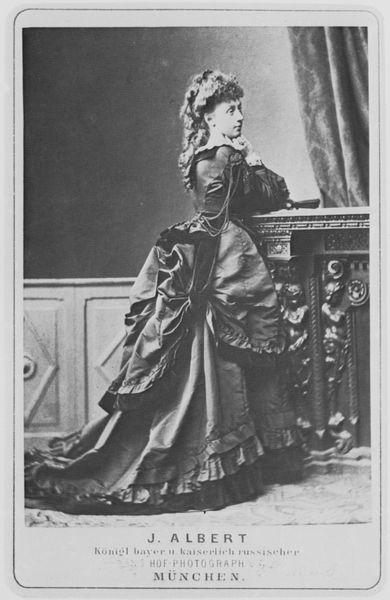
Titel: Der letzte Schrei, der "cul de Paris"
Künstler: Joseph Albert
Standort: München
Institution: Stadtmuseum, Graphische Sammlung
Schlagwörter: dunkel, schatten, weiß, mädchen, ellbogen, frau, frisur, grau, haar, hell, hintergrund, holz, kleid, licht, mund, nase, ohr, profil, schwarz, stützen, tisch, zimmer, blick, dame, mode, schleife, teppich, jung, wand, arm, augen, falten, gesicht, rahmen, spitze, stehen, bildnis, hände, innenraum, portrait, porträt, vorhang, haare, interieur, pose, stehend, stoff, adel, saum, schleifen, kinn, locke, locken, schulter, kamin, ofen, skulptur, relief, schleppe, taille, schrift, seitlich, schrank, kaminsims, tüll, graphik, weis, rand, lehnen, zopf, glanz, seitenansicht, atelier, robe, kordel, edel, rüschen, wange, satin, foto, fotografie, photographie, münchen, linie, rückenfigur, druck, schwarz-weiss, beschriftung, posieren, photo, komode, sims, biedermeier, karte, oberschicht, halbprofil, ponny, aufgestützt, kaiserzeit, korsett, elisabeth, königin, gerafft, aufnahme, kaiserin, vertäfelung, gründerzeit, raffungen, studio, cul de paris, sockelzone, vestibül, schwarz-weis, palisade, albert, täfelung, fotograf, weuß, fotoatelier, j. albert, hoffotograph, angrundet, hofotograf, hofphotograph, rafung, simas, stirnfransen, vorahang, wandgrau, hoffotograf, photograph, photostudio, mänchen, seilich, portiere